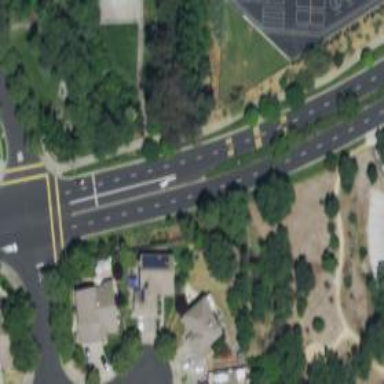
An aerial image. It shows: Tertiary road with shared cycleway.